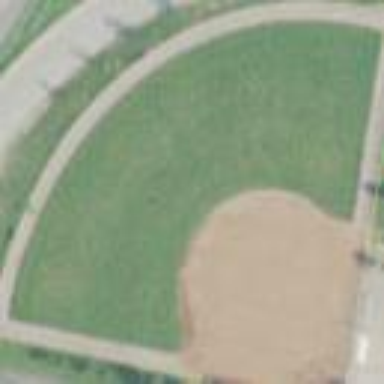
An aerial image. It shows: Softball pitch for leisure and sport activities.